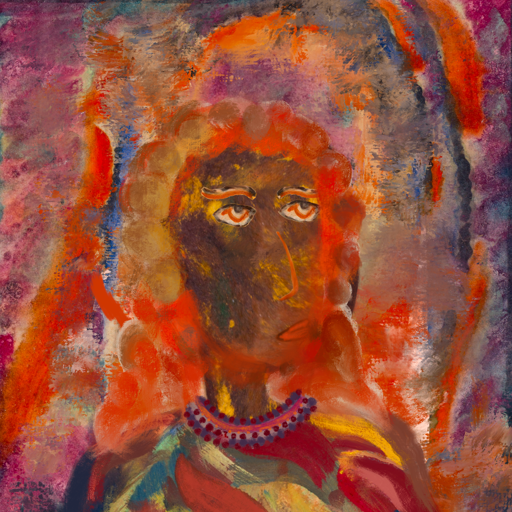
Background: Experience, Head And Neck Side: Comrade, Face Side: Experience, Bust: Mother_And_Son_Son, Hair Side: Rupkatha, Head Accessory: Blank, Second Necklace: Blank, Necklace: Roy_Bahadur, Baby: Blank